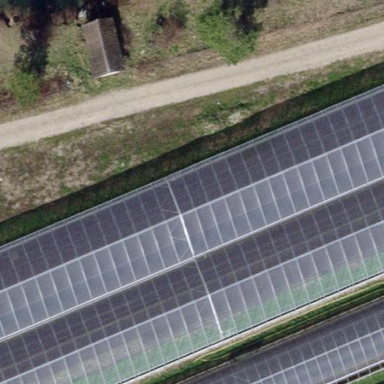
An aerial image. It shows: Greenhouse.